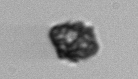
Label: Kryptoperidinium_triquetrum